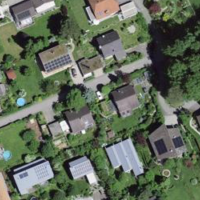
EUNIS habitat code: 54
Species observed at this site:
Symphoricarpos albus